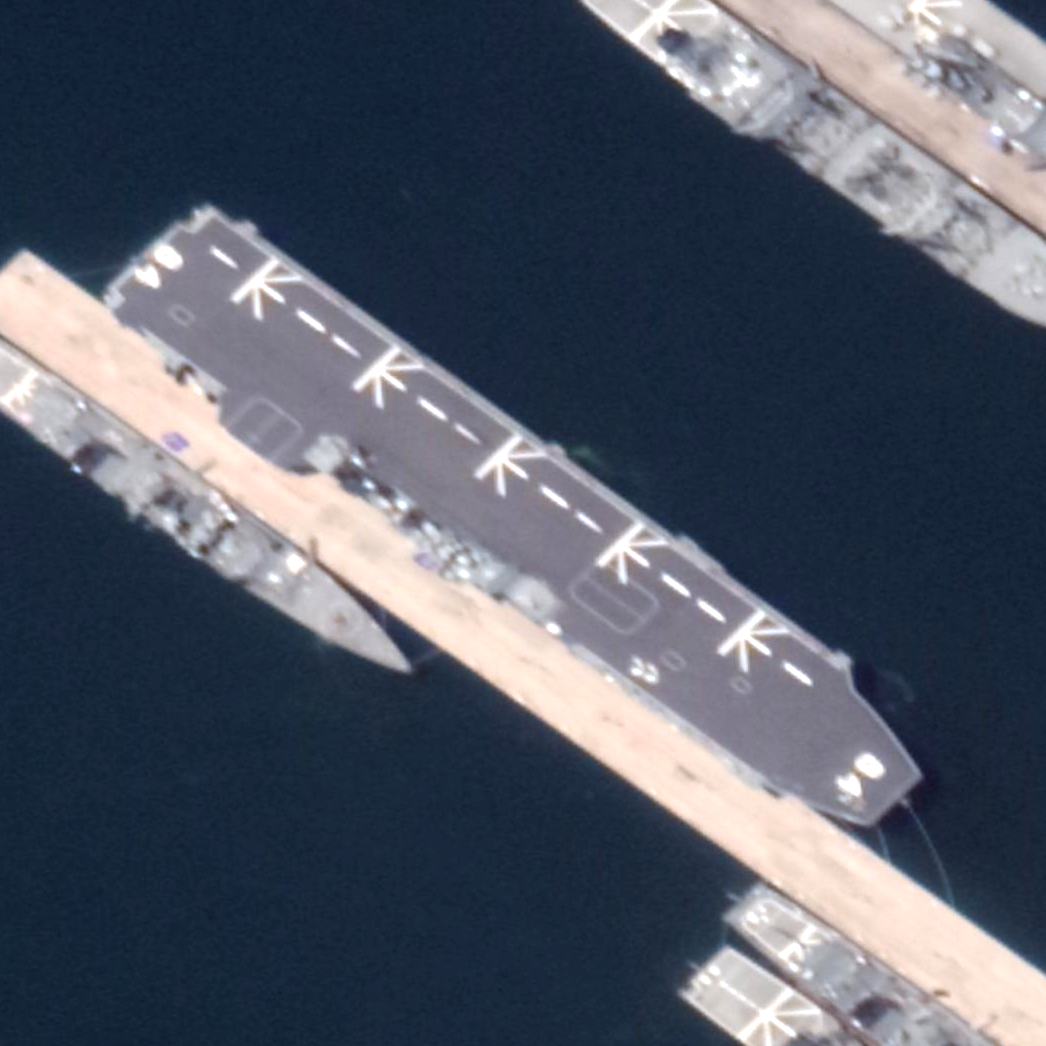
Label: assault